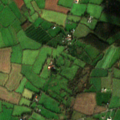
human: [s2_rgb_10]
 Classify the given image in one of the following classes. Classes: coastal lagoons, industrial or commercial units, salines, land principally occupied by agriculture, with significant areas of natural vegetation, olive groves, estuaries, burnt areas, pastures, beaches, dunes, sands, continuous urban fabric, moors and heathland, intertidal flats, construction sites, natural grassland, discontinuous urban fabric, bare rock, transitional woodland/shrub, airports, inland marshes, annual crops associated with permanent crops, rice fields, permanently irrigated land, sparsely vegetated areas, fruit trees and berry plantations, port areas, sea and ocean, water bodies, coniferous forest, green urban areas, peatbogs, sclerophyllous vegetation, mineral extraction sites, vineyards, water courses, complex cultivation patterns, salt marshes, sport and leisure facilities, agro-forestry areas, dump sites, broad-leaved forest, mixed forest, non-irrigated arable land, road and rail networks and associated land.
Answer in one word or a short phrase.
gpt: pastures